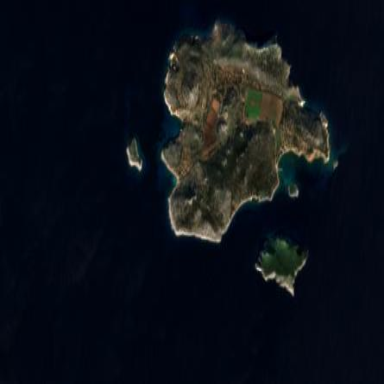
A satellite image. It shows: Island with natural coastline.